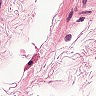
Metastatic tissue present: no